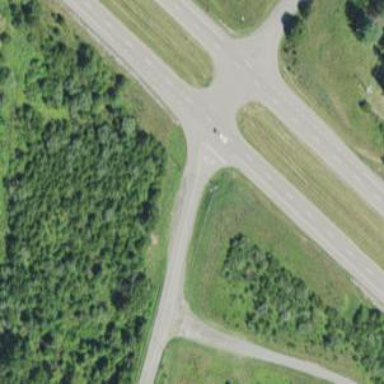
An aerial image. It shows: Road with stop sign.